Question: I'm making a plugin, and I want a popup menu to appear only if a .java file that contains a class is selected. My problem is when I select a class within a .java file (IType) the menu also appears. I want it only to appear when a .java file is selected (CompilationUnit).
Example:
.
My xml code:
'''
<menuContribution
allPopups="true"
locationURI="popup:org.eclipse.ui.navigator.ProjectExplorer#PopupMenu?after=additions">
<menu
id="org.plugin.generate_test.handlers.menus.popupTestMenu2"
label="Generate"
mnemonic="P2">
<command
commandId="org.plugin.generate_test.handlers.commands.generateCommand"
id="org.plugin.generate_test.handlers.menus.generateCommand"
mnemonic="PC2"
style="push">
<visibleWhen
checkEnabled="false">
<with
variable="activeMenuSelection">
<iterate
ifEmpty="false">
<adapt
type="org.eclipse.core.resources.IResource">
<test
property="org.eclipse.core.resources.extension"
value="java">
</test>
</adapt>
</iterate>
</with>
</visibleWhen>
</command>
</menu>
</menuContribution>
'''
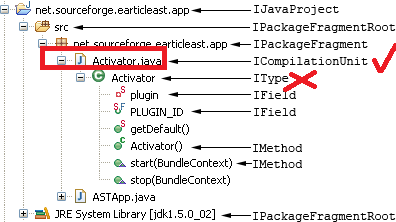
Answer: Try replacing your '<adapt' with a test fo 'ICompilationUnit':
'''
<instanceof value="org.eclipse.jdt.core.ICompilationUnit"/>
'''